Chest X-ray. View position: AP
Patient age: 58
Patient sex: F
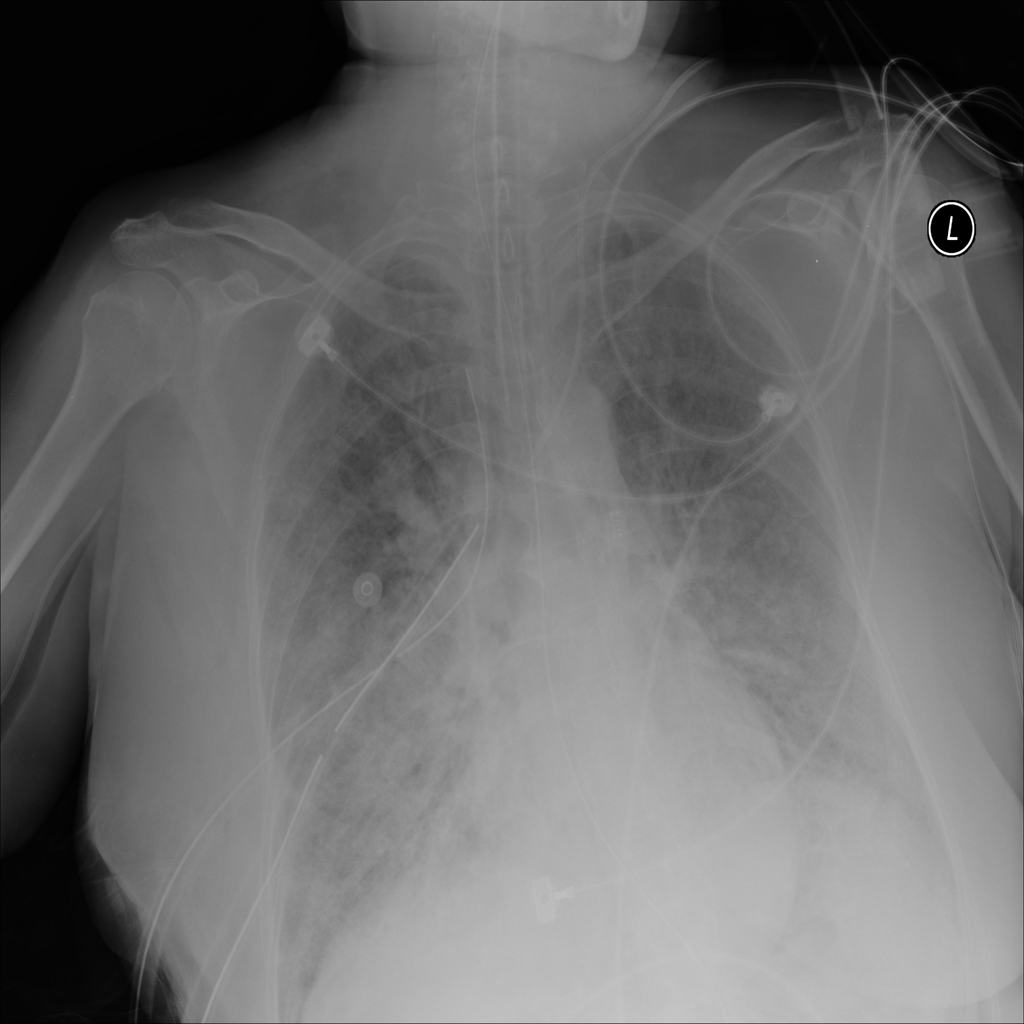
Finding: Pneumothorax